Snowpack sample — Snodgrass Mountain, Crested Butte, Colorado (2/4/25, 12:06 PM MST)
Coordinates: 38.923, -106.968
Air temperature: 35 °F
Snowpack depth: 80 cm
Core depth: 60 cm
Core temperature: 32 °F
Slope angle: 14°, slope face: 78°
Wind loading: low
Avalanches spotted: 0
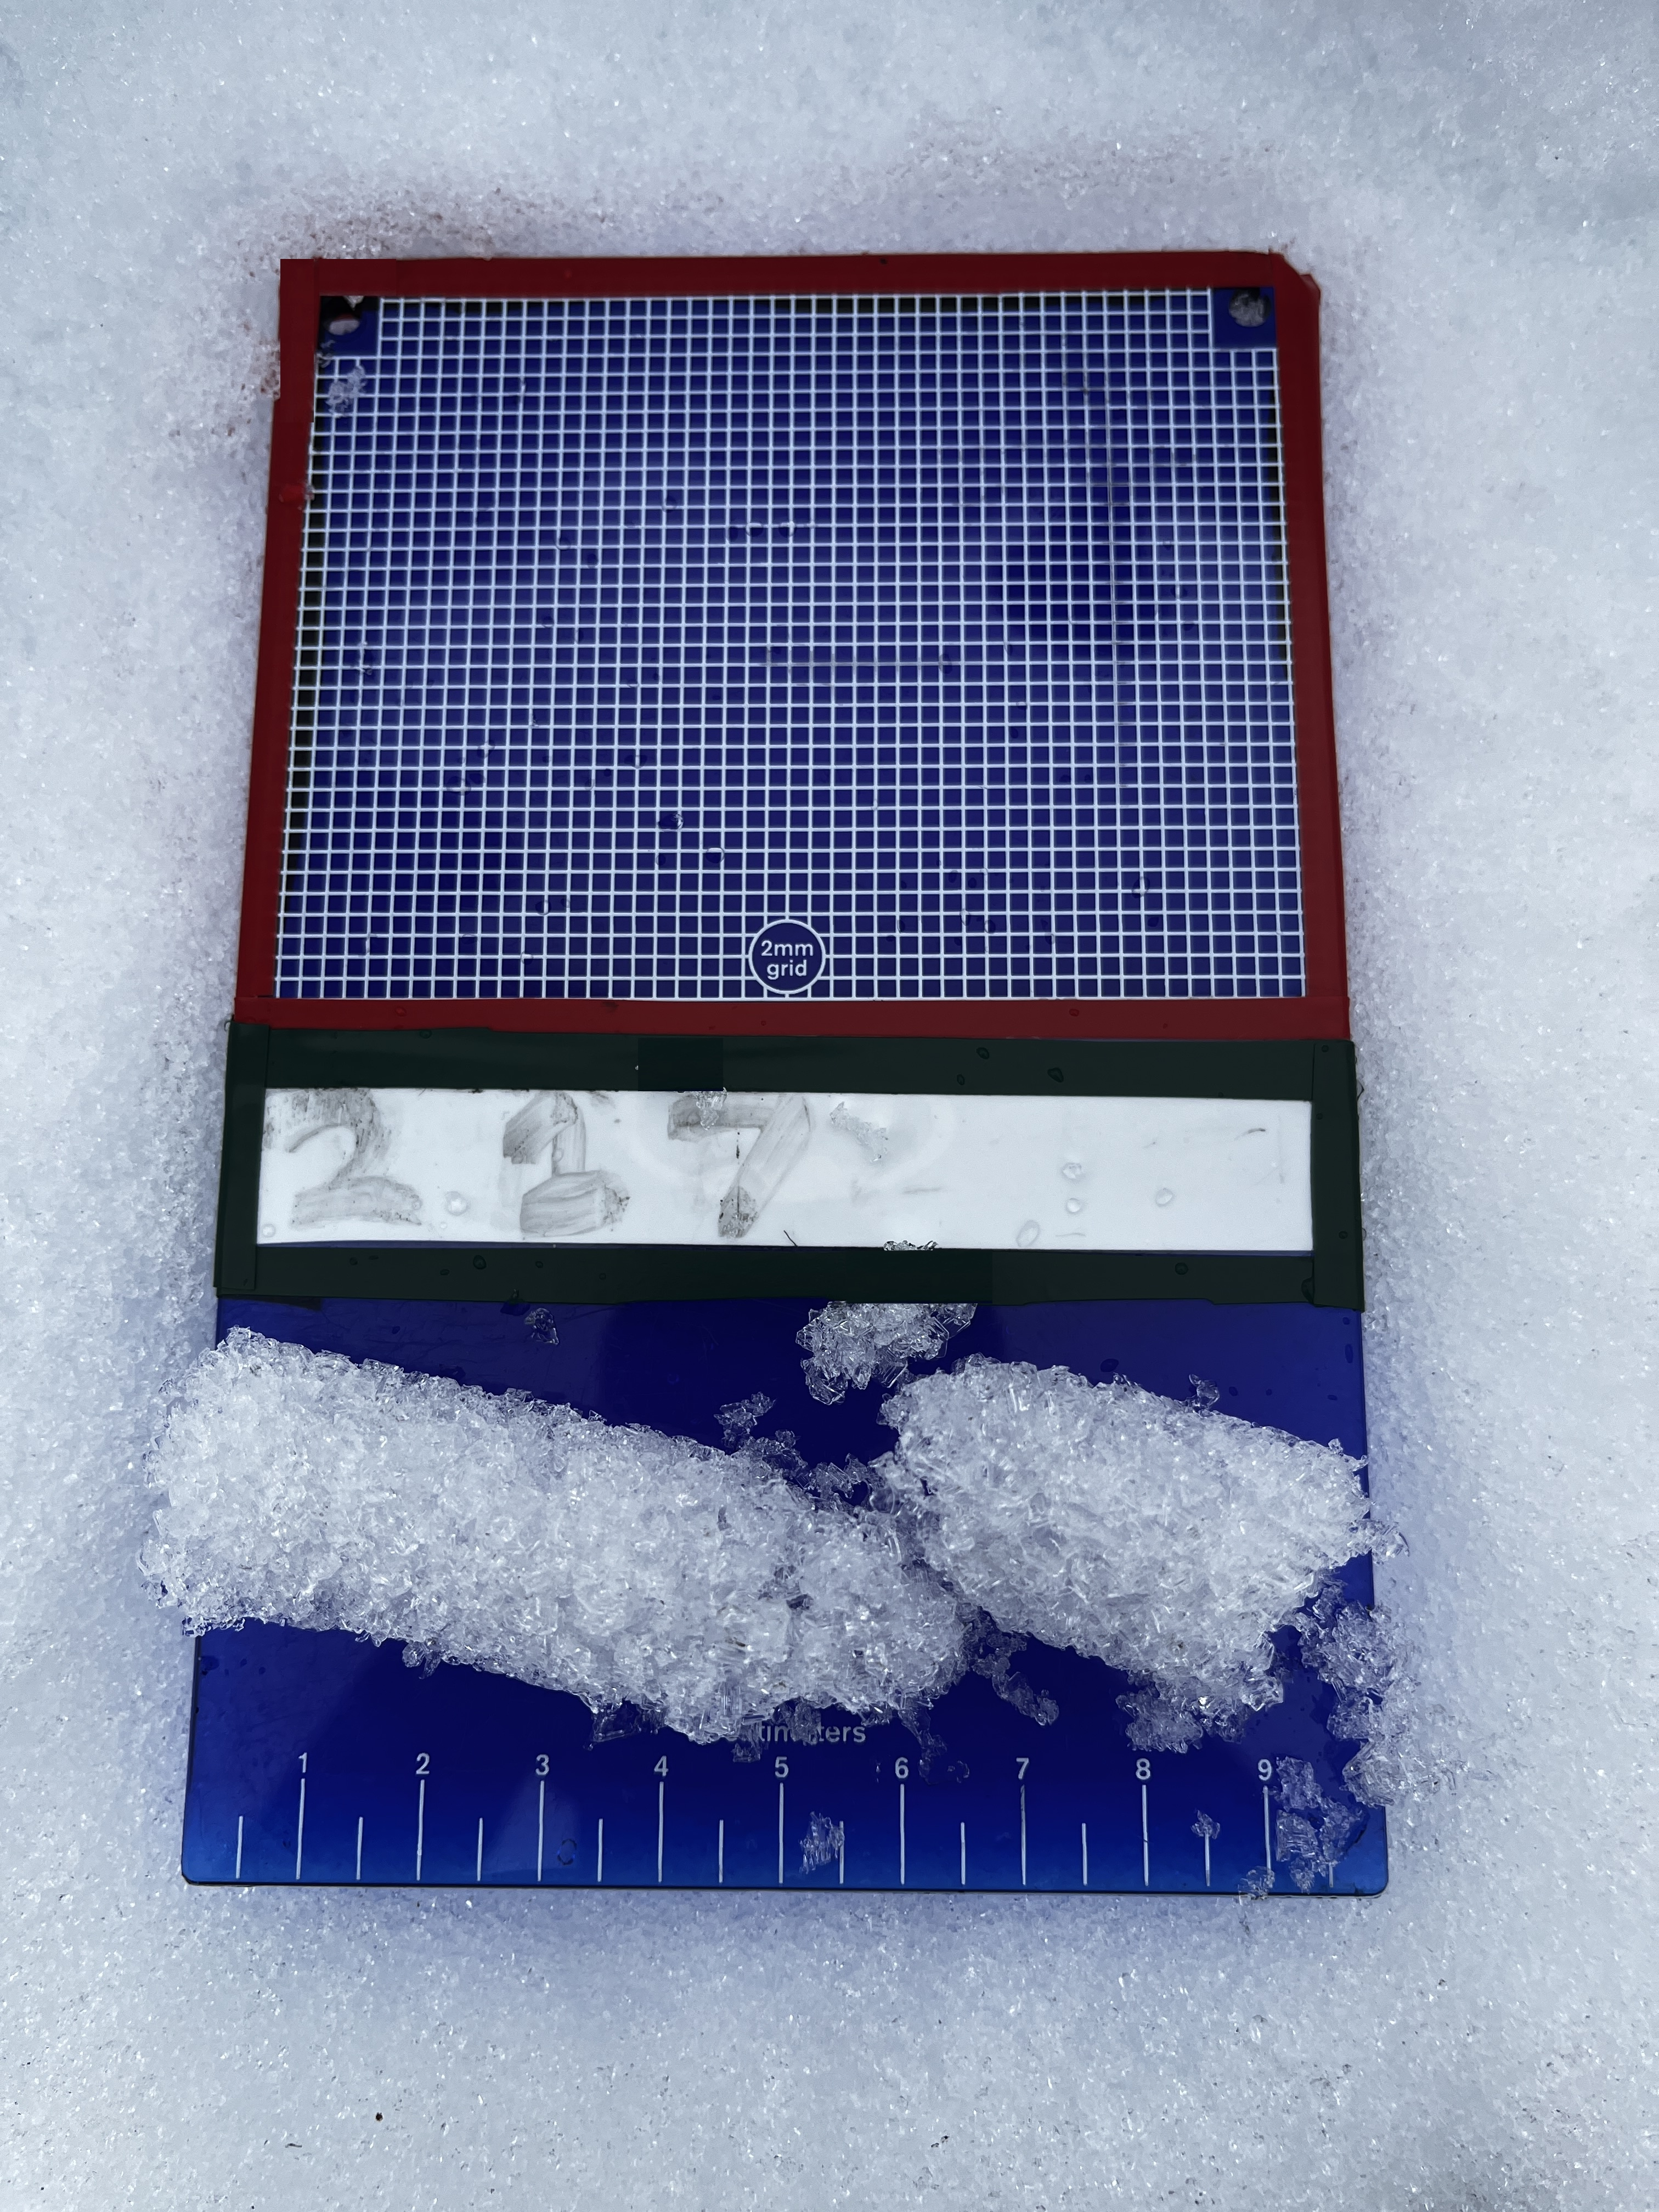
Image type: crystal_card
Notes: No avalanches nearby, unusually warm weather for the last month reported by residents, Collected 25 yards from treeline